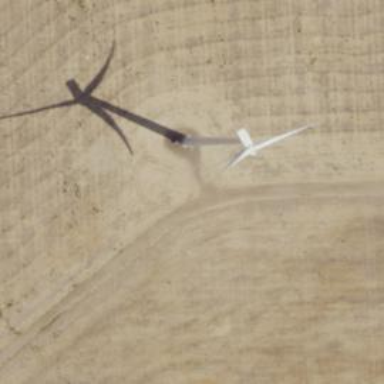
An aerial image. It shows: Wind generator powered by horizontal-axis wind turbine.